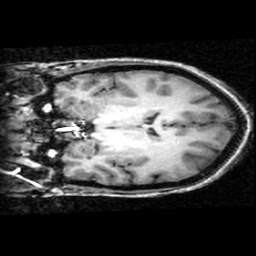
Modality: T1w
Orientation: coronal
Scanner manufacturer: ge
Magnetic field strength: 3 T
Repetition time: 0.01222 s
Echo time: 0.005176 s